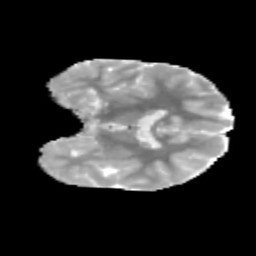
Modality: MD
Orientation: coronal
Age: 11
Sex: male
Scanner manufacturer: siemens
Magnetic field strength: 3 T
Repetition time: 3.8 s
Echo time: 0.07 s